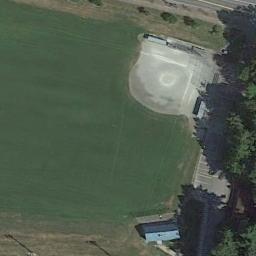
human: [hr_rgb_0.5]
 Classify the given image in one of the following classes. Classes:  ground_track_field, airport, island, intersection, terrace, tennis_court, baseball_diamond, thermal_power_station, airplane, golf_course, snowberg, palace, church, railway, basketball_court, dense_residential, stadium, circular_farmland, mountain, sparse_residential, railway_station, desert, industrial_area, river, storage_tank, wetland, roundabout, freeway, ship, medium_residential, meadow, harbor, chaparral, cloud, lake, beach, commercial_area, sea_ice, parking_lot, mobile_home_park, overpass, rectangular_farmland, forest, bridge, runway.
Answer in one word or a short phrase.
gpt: baseball_diamond